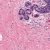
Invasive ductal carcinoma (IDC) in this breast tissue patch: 0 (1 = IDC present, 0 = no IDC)